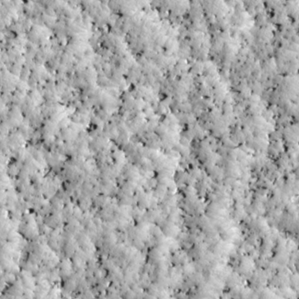
Label: non_frost